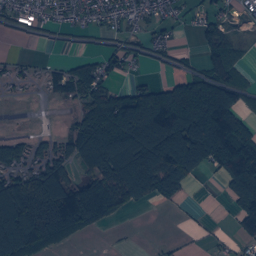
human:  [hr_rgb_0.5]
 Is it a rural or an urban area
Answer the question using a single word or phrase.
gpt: rural

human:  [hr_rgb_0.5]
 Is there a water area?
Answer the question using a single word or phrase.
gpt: yes

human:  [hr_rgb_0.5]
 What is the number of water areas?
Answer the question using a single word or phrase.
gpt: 1

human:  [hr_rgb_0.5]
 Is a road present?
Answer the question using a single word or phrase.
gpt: yes

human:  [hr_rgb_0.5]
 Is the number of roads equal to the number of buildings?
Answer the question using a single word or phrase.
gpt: no

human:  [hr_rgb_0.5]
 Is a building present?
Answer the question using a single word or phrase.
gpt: yes

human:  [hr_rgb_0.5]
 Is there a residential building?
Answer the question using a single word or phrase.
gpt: yes

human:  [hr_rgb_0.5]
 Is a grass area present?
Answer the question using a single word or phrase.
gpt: yes

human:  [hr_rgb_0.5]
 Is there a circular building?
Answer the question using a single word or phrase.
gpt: no

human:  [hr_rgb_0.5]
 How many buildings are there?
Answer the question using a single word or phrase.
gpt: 14

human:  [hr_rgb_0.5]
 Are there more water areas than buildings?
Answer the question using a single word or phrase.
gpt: no

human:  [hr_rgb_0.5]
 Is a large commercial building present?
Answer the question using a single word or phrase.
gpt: no

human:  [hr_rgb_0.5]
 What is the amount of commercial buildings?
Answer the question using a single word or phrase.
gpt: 0

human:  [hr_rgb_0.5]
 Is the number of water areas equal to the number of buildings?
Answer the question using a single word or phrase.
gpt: no

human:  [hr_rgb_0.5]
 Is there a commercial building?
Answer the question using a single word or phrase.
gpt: no

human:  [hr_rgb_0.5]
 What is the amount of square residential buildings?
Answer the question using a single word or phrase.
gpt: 0

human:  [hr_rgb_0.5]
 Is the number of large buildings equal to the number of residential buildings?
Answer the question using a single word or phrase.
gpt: no

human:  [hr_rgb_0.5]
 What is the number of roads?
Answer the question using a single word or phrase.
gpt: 29

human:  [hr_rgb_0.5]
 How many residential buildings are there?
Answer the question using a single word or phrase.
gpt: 7

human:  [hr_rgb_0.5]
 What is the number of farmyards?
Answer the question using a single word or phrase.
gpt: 2

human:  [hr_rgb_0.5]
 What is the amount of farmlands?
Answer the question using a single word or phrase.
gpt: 8

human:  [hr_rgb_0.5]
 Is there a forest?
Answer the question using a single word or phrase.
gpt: yes

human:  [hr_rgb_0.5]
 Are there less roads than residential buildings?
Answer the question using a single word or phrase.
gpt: no

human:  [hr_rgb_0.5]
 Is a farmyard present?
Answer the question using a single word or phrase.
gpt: yes

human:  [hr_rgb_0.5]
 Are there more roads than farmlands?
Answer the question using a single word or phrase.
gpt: yes

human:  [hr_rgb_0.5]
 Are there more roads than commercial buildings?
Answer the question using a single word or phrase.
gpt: yes

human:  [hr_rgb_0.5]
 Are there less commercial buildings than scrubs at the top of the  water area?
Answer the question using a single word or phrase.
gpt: yes

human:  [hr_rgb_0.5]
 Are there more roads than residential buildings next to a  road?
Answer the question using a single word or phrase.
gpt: yes

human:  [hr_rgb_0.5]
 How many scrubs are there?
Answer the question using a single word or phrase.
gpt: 3

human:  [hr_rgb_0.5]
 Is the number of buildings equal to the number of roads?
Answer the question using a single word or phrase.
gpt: no

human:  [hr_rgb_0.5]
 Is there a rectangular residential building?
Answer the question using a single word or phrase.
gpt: yes

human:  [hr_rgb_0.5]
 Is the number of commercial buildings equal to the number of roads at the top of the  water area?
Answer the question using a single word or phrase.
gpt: no

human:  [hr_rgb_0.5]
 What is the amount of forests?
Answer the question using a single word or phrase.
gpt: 15

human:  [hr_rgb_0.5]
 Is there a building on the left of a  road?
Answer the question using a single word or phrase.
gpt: yes

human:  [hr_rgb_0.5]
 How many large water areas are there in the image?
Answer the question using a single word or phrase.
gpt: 0

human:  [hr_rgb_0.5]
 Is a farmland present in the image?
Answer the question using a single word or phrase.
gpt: yes

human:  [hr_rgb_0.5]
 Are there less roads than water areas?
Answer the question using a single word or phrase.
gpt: no

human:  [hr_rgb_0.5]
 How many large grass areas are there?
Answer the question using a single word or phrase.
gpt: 6

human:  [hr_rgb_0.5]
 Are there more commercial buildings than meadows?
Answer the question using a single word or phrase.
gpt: no

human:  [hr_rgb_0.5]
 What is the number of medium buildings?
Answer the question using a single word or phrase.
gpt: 0

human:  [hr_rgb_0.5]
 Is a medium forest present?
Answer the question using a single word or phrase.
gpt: yes

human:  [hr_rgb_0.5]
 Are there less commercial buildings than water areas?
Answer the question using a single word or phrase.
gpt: yes

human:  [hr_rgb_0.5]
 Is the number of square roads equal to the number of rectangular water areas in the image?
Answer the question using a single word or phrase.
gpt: yes

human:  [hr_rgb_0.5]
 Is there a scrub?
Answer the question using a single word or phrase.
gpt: yes

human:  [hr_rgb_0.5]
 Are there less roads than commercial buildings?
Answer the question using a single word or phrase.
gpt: no

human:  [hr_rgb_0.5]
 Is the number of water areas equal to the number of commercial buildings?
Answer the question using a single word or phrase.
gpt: no

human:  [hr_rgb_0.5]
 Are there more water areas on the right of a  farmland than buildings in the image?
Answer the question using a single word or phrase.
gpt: no

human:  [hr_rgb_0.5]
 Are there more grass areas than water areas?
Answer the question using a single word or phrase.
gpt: yes

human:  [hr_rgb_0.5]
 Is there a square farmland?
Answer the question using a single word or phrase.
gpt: no

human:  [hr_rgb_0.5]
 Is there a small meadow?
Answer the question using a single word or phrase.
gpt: yes

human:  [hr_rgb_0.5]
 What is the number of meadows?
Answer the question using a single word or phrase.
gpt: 5

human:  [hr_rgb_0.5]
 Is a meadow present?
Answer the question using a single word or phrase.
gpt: yes

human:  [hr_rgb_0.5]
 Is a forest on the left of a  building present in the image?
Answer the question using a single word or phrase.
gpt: yes

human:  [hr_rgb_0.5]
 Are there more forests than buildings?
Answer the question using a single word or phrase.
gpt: yes

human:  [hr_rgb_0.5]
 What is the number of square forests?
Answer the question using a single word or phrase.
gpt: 0

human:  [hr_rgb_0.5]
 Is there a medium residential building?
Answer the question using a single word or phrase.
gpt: no

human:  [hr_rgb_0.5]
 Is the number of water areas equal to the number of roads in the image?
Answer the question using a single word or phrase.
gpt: no

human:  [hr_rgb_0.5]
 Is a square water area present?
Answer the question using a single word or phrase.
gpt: no

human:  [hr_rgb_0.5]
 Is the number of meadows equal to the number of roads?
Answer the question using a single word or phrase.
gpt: no

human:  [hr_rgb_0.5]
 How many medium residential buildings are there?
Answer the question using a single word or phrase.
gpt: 0

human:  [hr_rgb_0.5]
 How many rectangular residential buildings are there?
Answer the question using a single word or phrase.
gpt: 1

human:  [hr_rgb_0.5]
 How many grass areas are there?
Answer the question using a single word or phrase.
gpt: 7

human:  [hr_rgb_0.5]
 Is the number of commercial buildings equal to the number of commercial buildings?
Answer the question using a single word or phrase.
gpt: yes

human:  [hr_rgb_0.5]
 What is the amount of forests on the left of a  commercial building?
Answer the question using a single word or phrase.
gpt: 0